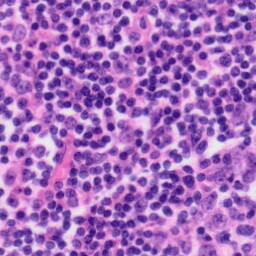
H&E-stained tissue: Tonsil